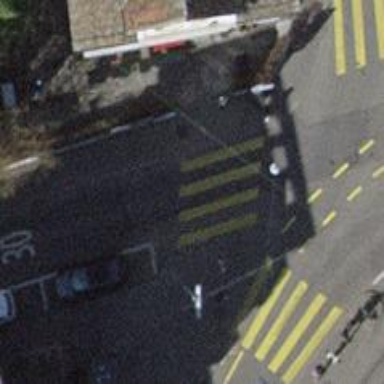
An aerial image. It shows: Zebra crossing controlled by traffic signals with zebra markings.